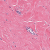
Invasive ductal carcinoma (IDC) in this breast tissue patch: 0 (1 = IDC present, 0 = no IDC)